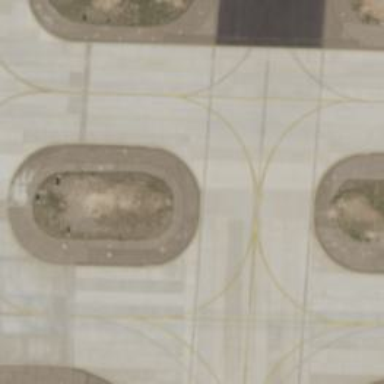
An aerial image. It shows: View of taxiway at the airport.